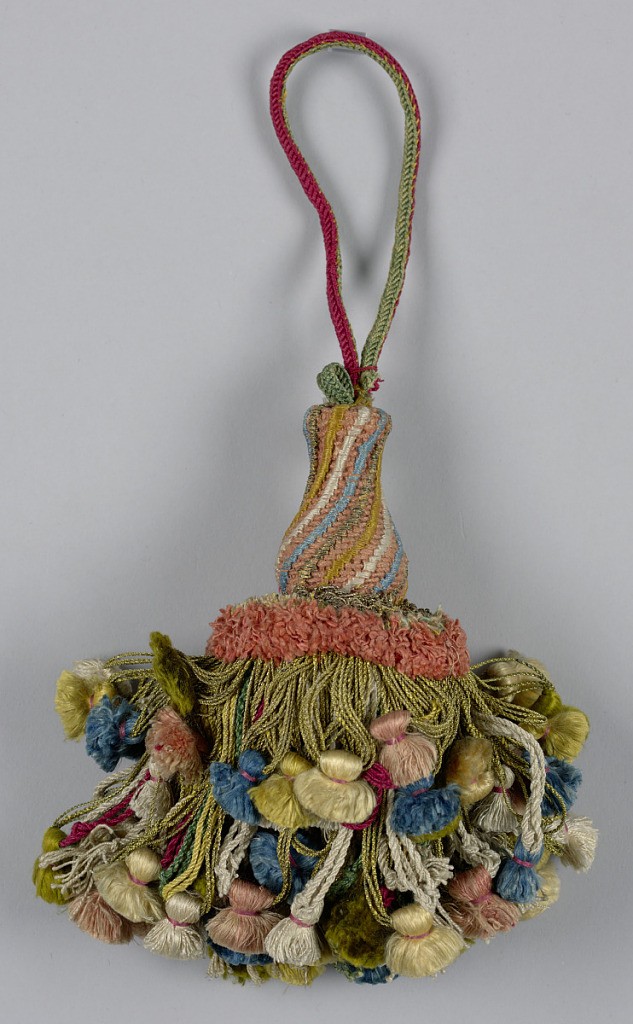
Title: Tassel
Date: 18th century
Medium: silk, metal thread, wooden core
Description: Skirt of colored silks and metal threads with pink, white, blue, green and yellow tassels. Collar of fringed silk and looped metal threads. Head is vase-shaped with a covering of gilt, yellow, white and blue spiral stripes on a pink ground. Cord of red and green knotted silk threads.